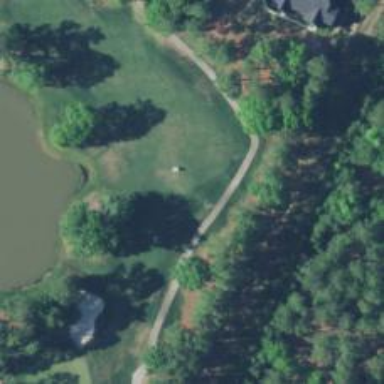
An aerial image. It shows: Golf hole.